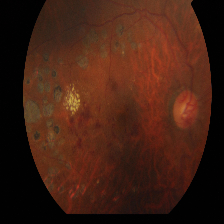
Diabetic retinopathy grade: Proliferative DR